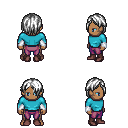
a pixel art fantasy rpg character, male body template, human, dark skin, teal long-sleeve shirt, magenta pants, white bangs hairstyle, white cloth bracers, maroon shoes, four views (front, back, left, right), 2x2 character sprite sheet, small pixel art, hard edges, no anti-aliasing